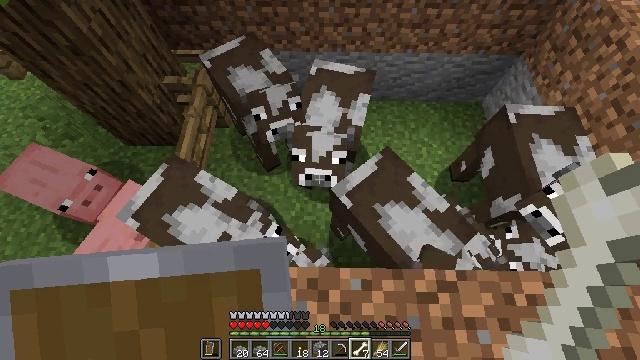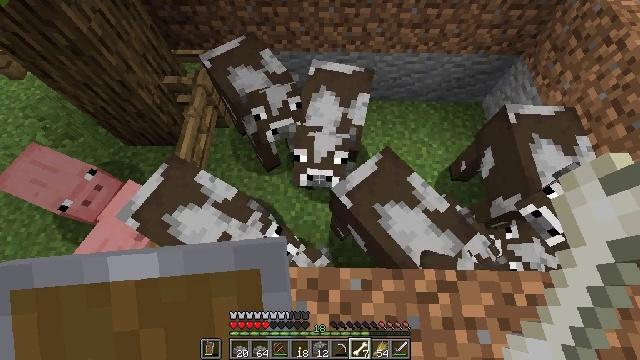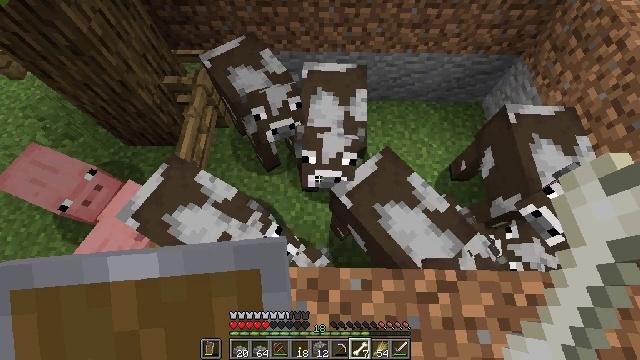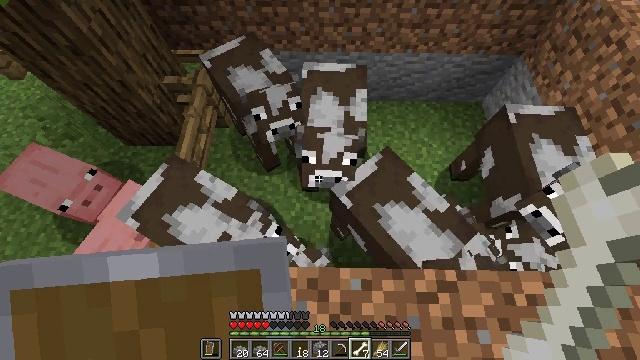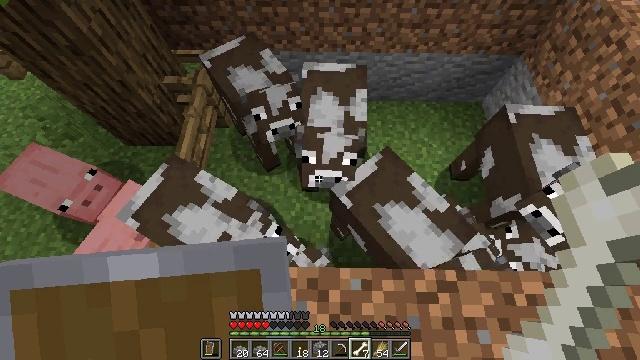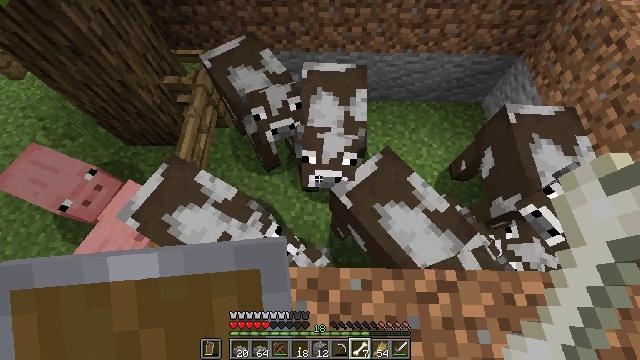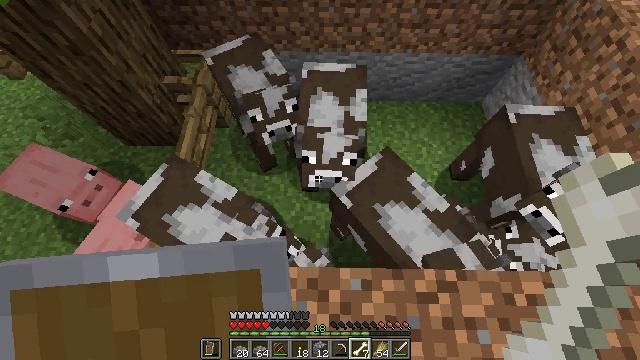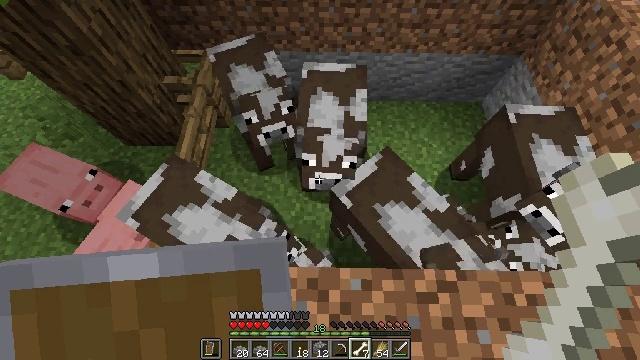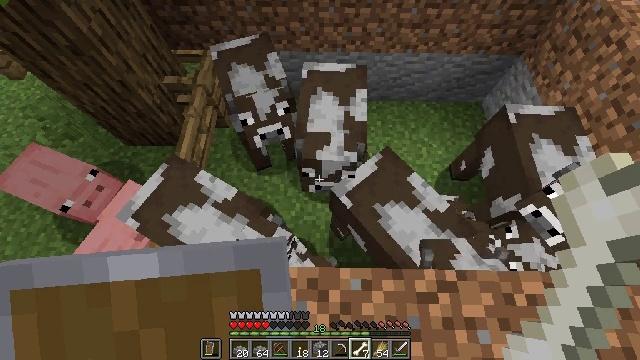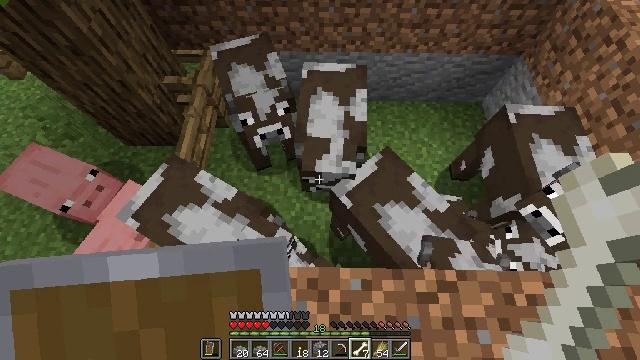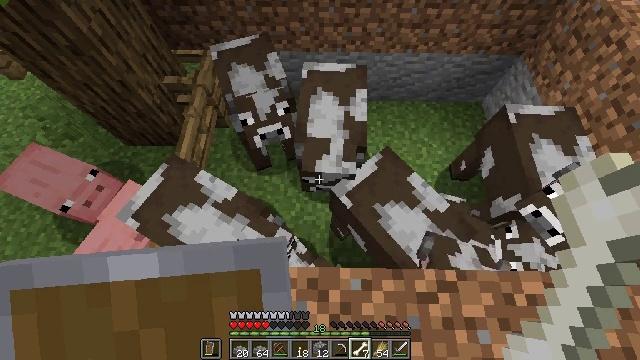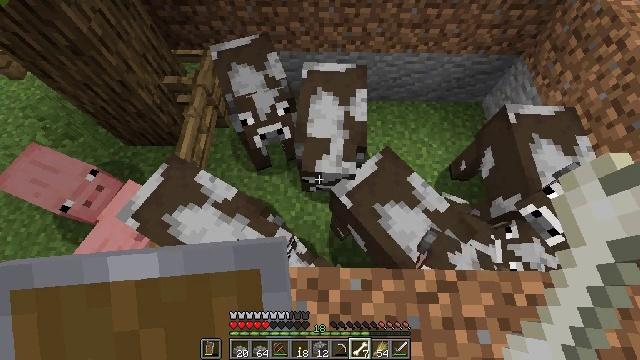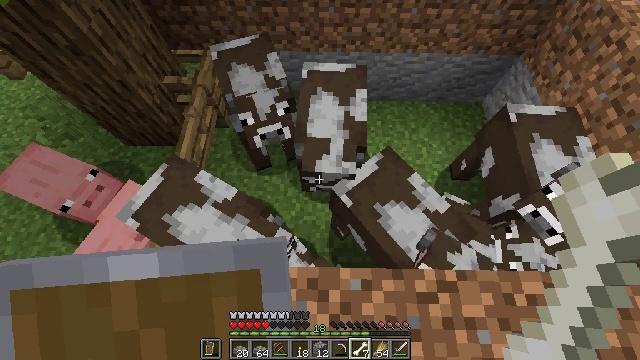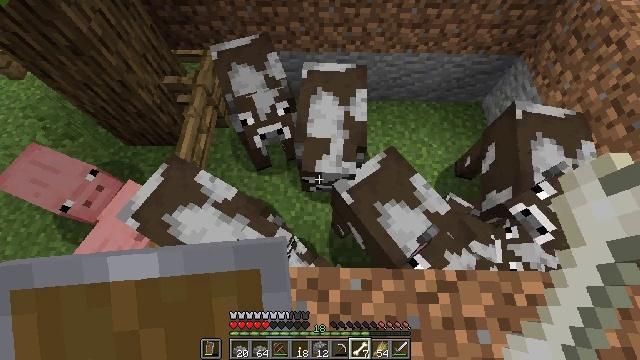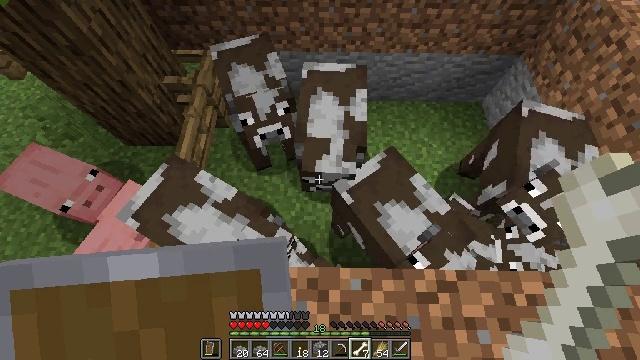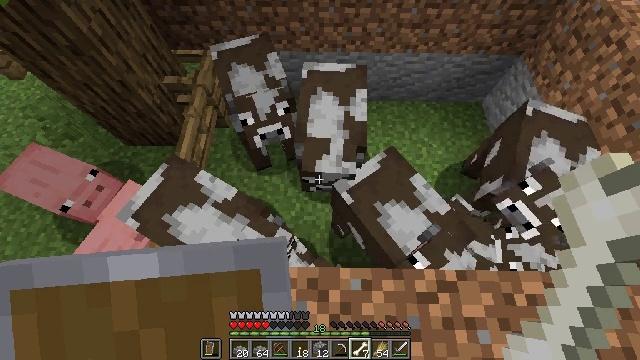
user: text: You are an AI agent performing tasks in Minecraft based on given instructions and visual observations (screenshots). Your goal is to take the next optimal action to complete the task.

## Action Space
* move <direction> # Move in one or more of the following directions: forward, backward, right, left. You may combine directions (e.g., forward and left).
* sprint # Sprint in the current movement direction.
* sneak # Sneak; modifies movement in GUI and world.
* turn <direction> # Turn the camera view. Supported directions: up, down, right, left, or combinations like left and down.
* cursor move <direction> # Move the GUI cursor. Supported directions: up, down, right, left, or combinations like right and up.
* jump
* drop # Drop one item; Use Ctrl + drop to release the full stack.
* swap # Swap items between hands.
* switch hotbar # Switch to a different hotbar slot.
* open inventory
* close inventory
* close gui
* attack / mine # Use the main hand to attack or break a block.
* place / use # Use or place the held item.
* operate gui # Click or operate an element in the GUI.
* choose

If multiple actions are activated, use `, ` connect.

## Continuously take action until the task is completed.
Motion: motion action
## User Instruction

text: Open the crafting grid to craft shears.
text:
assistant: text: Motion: no_op
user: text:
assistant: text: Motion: no_op
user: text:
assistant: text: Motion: no_op
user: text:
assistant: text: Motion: no_op
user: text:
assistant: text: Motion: no_op
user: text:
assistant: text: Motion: no_op
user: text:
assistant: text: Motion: no_op
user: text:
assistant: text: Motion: no_op
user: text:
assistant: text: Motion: no_op
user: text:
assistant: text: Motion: no_op
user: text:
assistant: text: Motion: no_op
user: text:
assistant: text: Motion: no_op
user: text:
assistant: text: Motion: no_op
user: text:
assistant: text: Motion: no_op
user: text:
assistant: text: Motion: no_op
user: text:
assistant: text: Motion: no_op
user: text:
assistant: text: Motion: no_op
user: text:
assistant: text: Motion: no_op
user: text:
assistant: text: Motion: no_op
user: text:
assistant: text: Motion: no_op
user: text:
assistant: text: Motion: no_op
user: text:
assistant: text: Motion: no_op
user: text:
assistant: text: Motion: no_op
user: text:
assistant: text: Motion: no_op
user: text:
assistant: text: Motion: no_op
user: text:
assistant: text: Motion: no_op
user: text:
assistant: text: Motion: no_op
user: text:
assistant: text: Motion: no_op
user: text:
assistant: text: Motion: no_op
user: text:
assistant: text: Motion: no_op